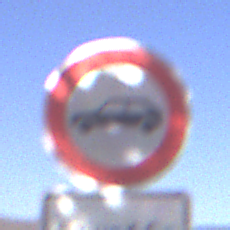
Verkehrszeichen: VerbotPersonenkraftwagen
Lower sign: ZeitangabenMitBeschraenkungAufWochentage8
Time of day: MorningAfternoon
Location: Outdoor (Nature)
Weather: Clear
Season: NotSpecified
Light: Natural